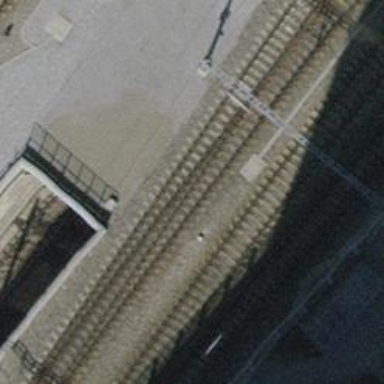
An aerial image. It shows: Single railway track with electrification through contact line.